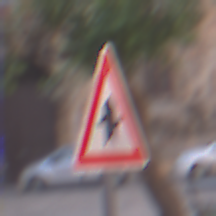
Verkehrszeichen: Vorfahrt
Umgebung: Outdoor, Urban
Tageszeit: MorningAfternoon
Wetter: PartlyCloudy
Licht: Natural
Jahreszeit: NotSpecified
Kontrast: LowContrast